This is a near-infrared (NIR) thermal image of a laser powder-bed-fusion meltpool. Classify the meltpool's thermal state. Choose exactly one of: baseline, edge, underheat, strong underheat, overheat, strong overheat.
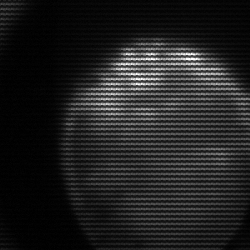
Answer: edge